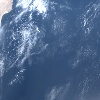
Label: water